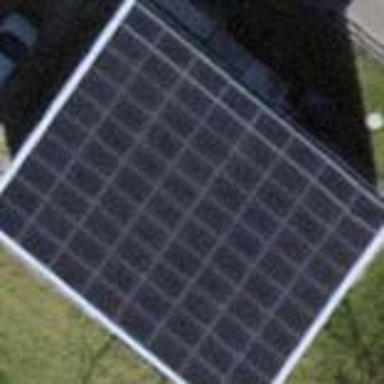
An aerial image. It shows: Building with solar photovoltaic panel as its power generator.